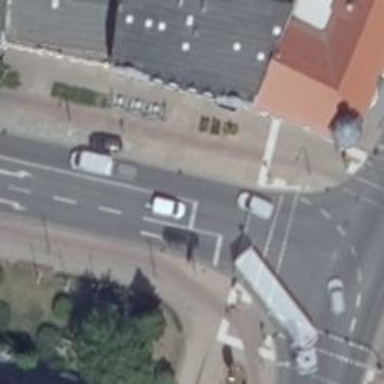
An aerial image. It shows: Road intersection controlled by traffic signals.